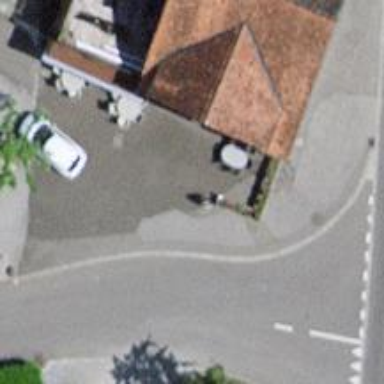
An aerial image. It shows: Restaurant.